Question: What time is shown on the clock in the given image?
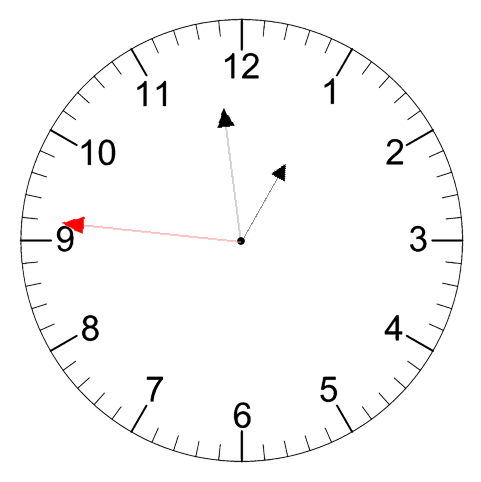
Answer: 12:58:46